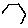
Label: hexagon